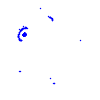
Particle: pion